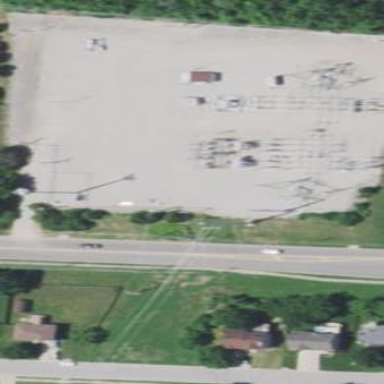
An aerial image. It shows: Distribution level power substation surrounded by fence.